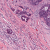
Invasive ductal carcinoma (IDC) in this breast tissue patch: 1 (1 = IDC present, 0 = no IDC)